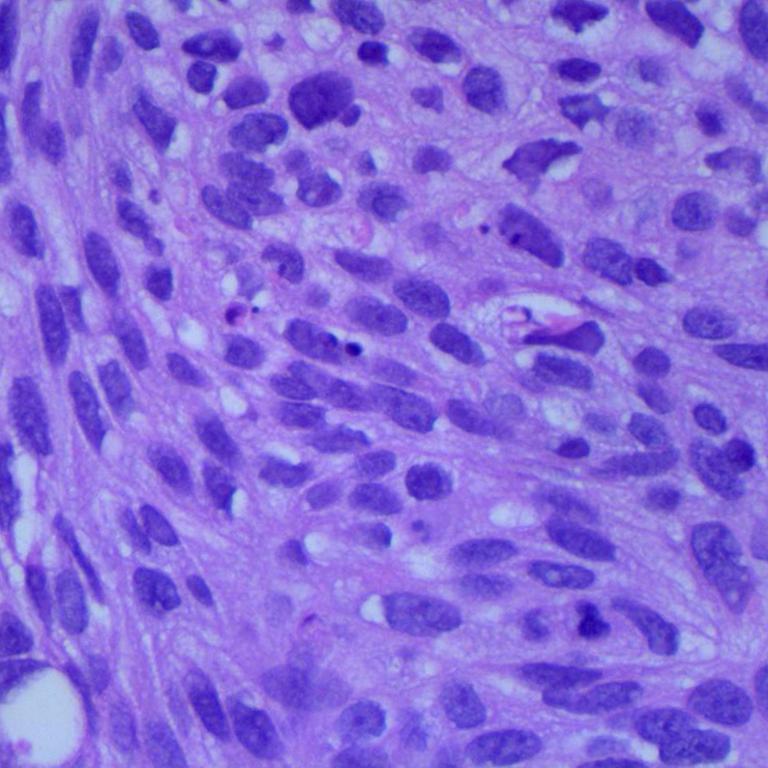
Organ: lung
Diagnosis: squamous carcinomas